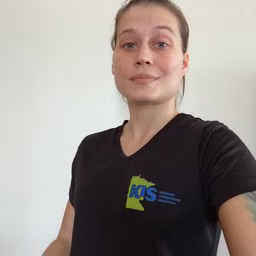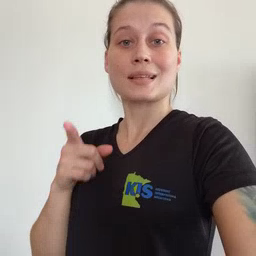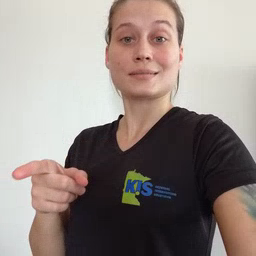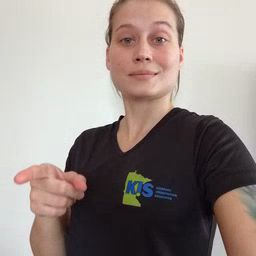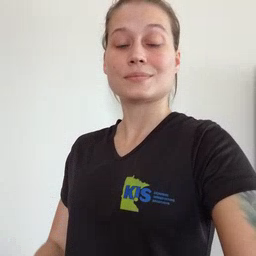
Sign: hesheit